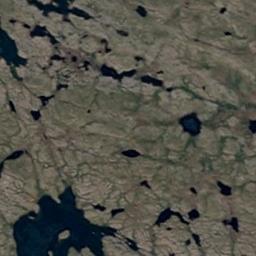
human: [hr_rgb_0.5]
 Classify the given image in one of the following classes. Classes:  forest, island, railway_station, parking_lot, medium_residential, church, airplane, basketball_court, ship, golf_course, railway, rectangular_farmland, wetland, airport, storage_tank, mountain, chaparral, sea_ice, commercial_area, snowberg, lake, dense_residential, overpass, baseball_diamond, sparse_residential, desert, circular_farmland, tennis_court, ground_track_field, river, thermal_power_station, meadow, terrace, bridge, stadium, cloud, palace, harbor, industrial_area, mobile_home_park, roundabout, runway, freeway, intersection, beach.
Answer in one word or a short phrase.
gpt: wetland